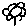
Label: flower